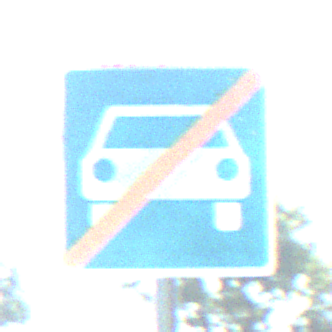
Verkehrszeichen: EndeKraftfahrstrasse
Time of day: Midday
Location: Outdoor (Nature)
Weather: Clear
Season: NotSpecified
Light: Natural